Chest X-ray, PA view. Patient: 63 years old, sex M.
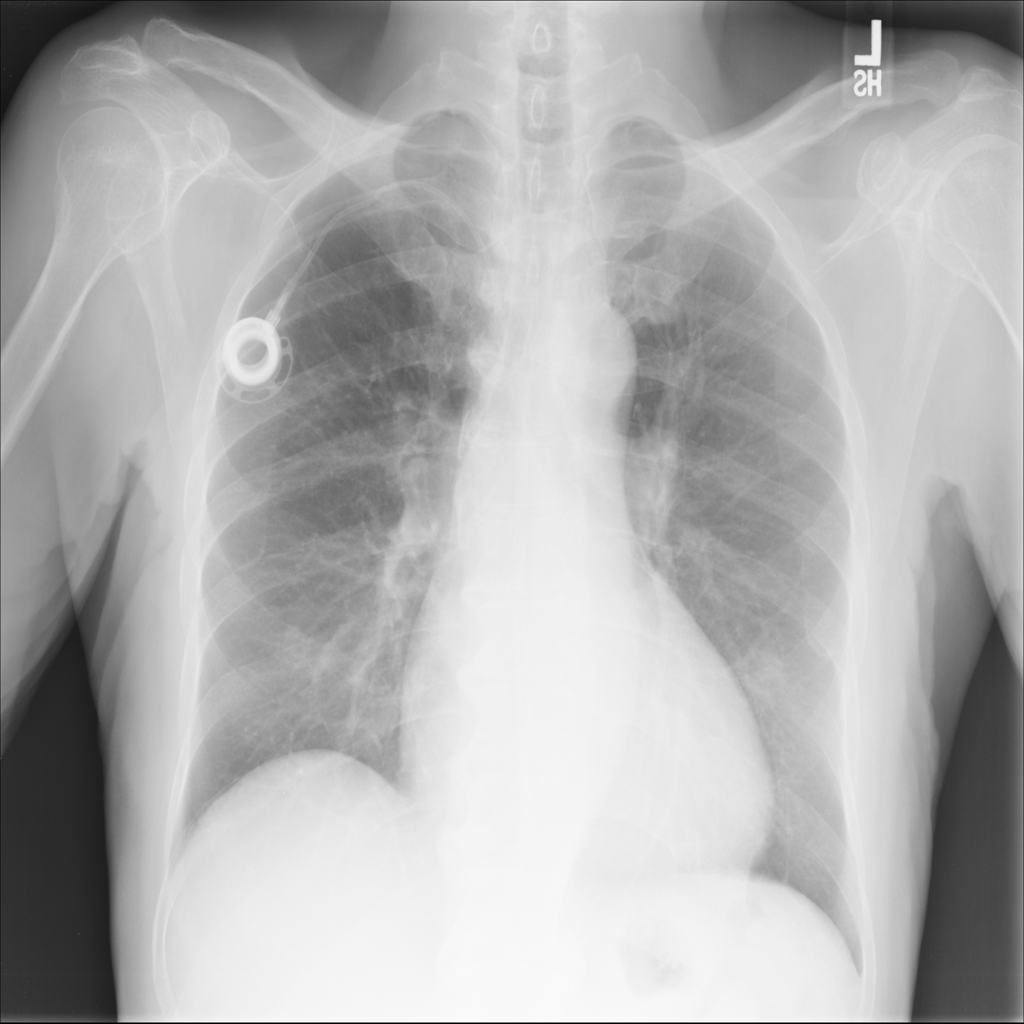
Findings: No Finding